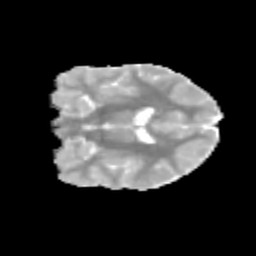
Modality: MD
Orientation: coronal
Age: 12
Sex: male
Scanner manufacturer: siemens
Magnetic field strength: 3 T
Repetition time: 3.8 s
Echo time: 0.07 s